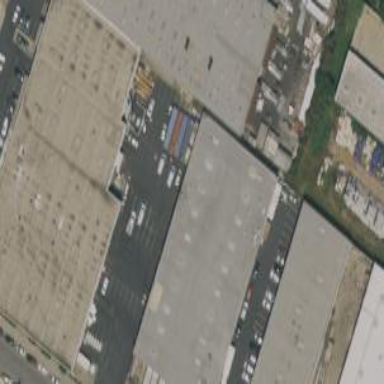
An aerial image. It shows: Warehouse building.